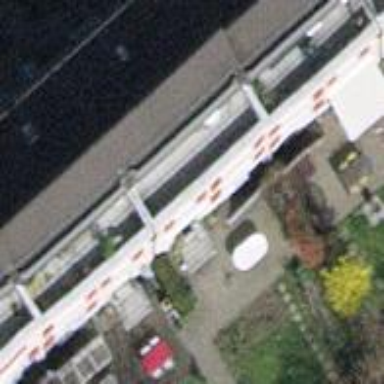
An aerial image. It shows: Terrace building.